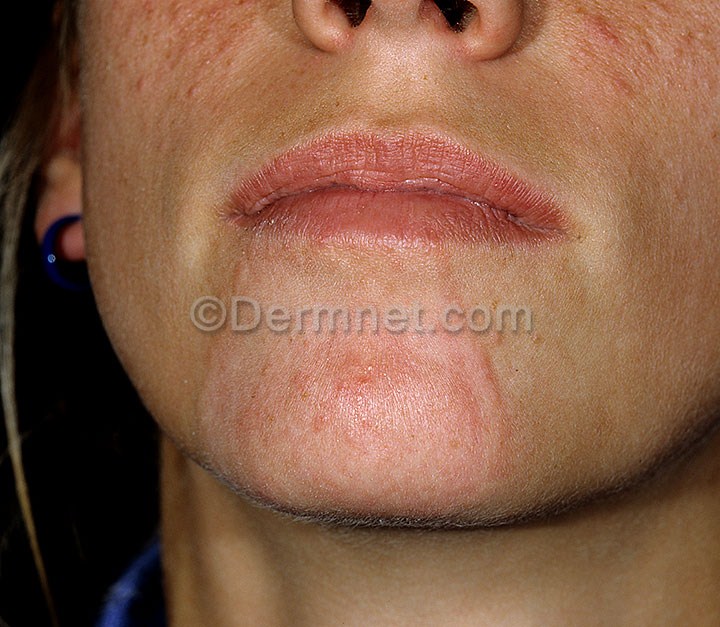
Disease: Tinea Ringworm Candidiasis and other Fungal Infections